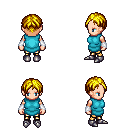
a pixel art fantasy rpg character, female body template, human, light skin, teal tunic, gold greaves, blonde parted hairstyle, white cloth bracers, metal boots, four views (front, back, left, right), 2x2 character sprite sheet, small pixel art, hard edges, no anti-aliasing